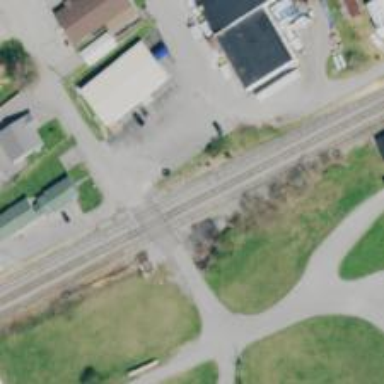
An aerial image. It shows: Level crossing along the railway.